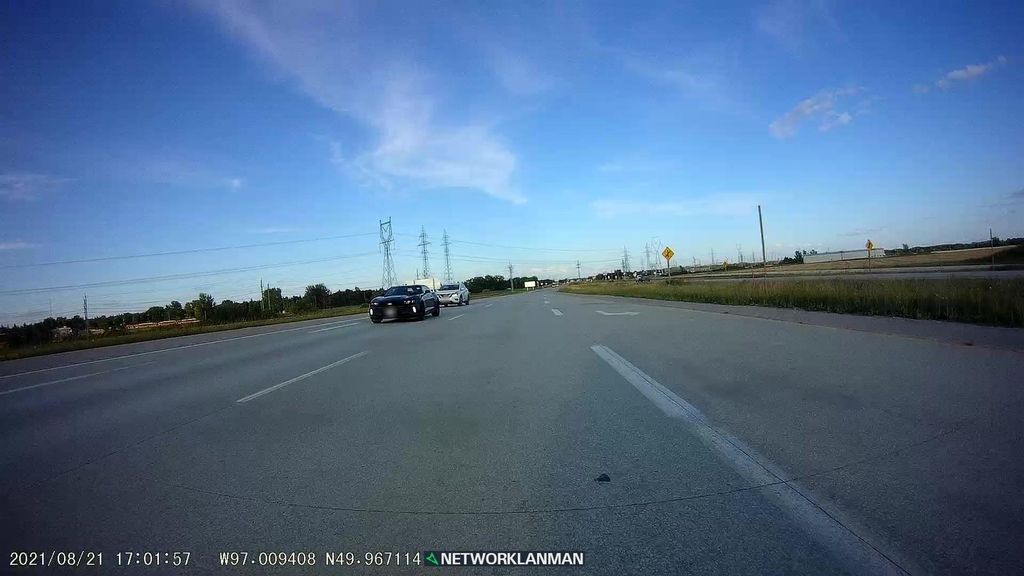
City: winnipeg